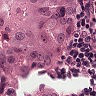
Metastatic tissue present: yes